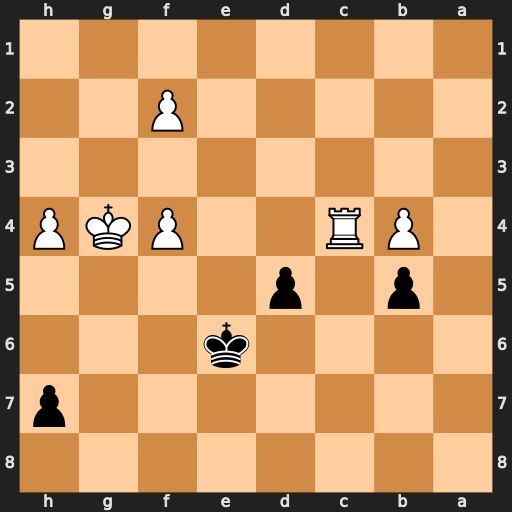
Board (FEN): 8/7p/4k3/1p1p4/1PR2PKP/8/5P2/8
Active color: b
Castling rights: -
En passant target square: -
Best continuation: dxc4 Kf3 Kf5 Ke3 Kg4 f5 Kxf5